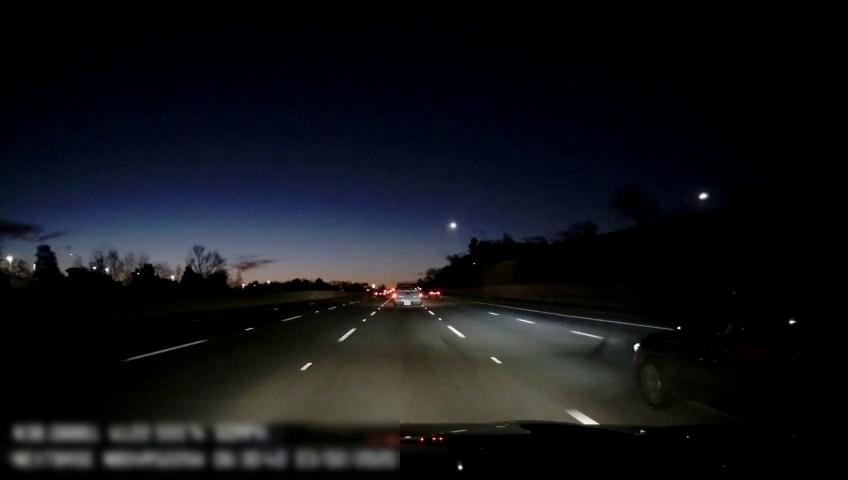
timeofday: Night
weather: Other
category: Drivable Space
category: Vehicles | Truck
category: Vehicles | Car
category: Vehicles | Car
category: Vehicles | Car
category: Lanes | Alternate Lane
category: Lanes | Alternate Lane
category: Lanes | Alternate Lane
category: Lanes | Alternate Lane
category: Lanes | Alternate Lane